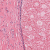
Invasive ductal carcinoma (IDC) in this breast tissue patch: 0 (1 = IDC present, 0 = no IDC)